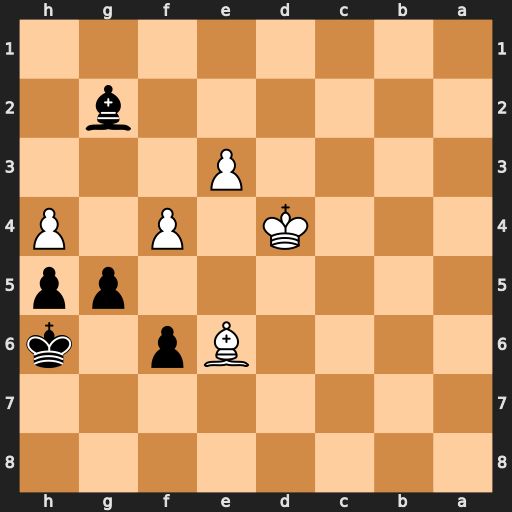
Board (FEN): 8/8/4Bp1k/6pp/3K1P1P/4P3/6b1/8
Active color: b
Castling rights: -
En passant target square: -
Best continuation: gxh4 Kd3 h3 Bxh3 Bxh3